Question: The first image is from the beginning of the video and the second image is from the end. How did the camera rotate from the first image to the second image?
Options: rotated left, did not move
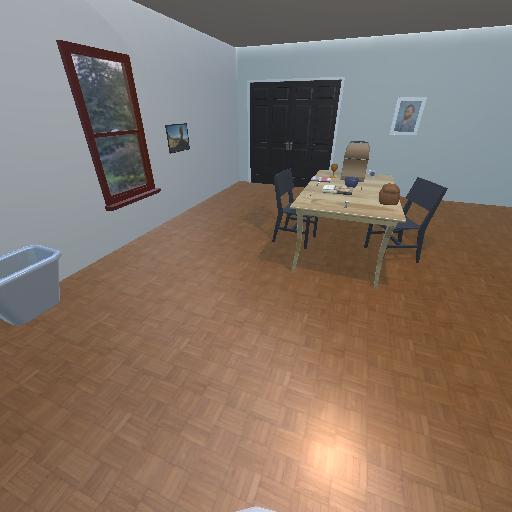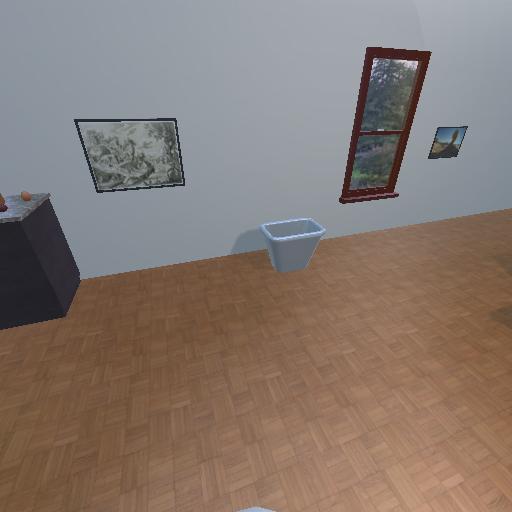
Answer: rotated left